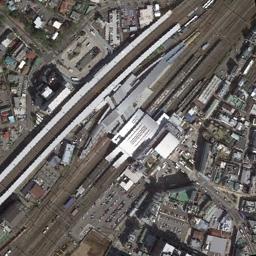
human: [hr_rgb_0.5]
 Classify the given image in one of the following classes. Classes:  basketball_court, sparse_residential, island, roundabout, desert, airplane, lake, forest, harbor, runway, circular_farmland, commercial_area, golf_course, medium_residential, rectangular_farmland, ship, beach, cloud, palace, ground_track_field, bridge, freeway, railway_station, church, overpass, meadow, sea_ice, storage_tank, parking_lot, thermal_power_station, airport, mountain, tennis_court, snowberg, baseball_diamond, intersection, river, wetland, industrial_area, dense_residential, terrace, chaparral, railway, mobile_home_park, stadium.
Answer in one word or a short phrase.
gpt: railway_station